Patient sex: M
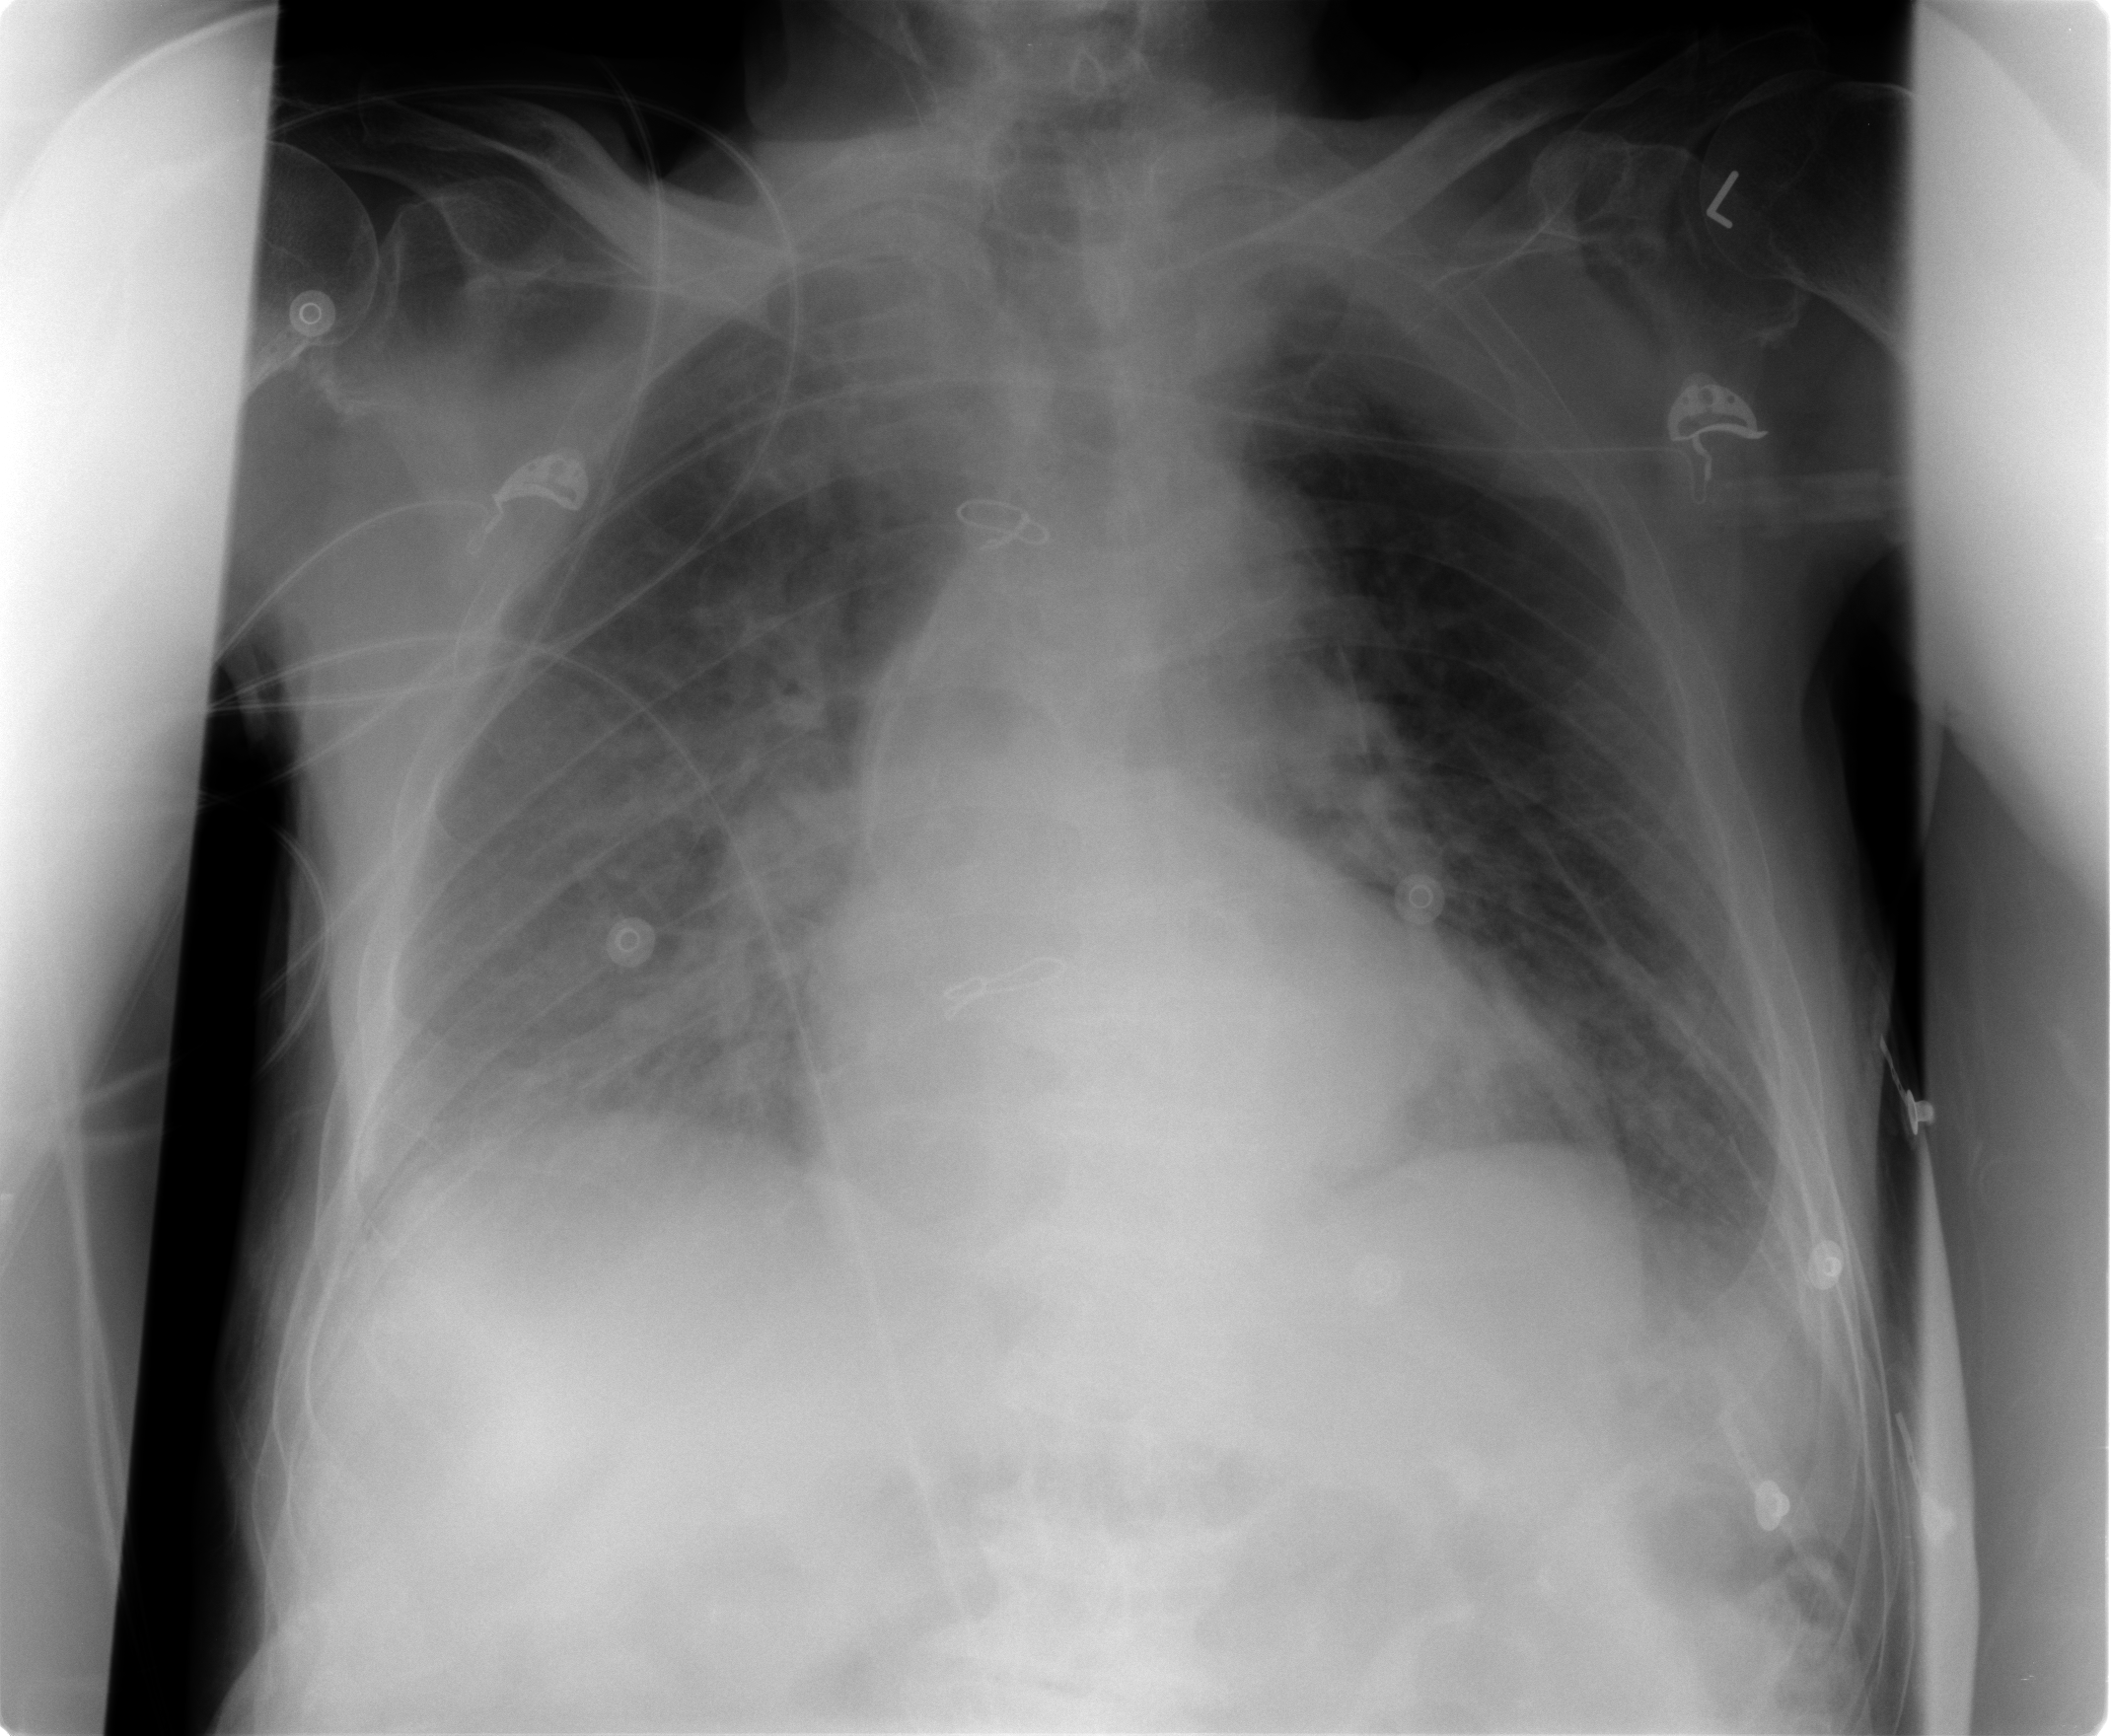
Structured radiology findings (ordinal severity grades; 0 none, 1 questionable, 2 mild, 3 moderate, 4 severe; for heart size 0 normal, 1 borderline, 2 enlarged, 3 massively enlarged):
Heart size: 0
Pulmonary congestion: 2
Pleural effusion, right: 2
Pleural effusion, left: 1
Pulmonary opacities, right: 2
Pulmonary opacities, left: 1
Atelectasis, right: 2
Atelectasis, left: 2